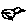
Label: bird